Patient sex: M
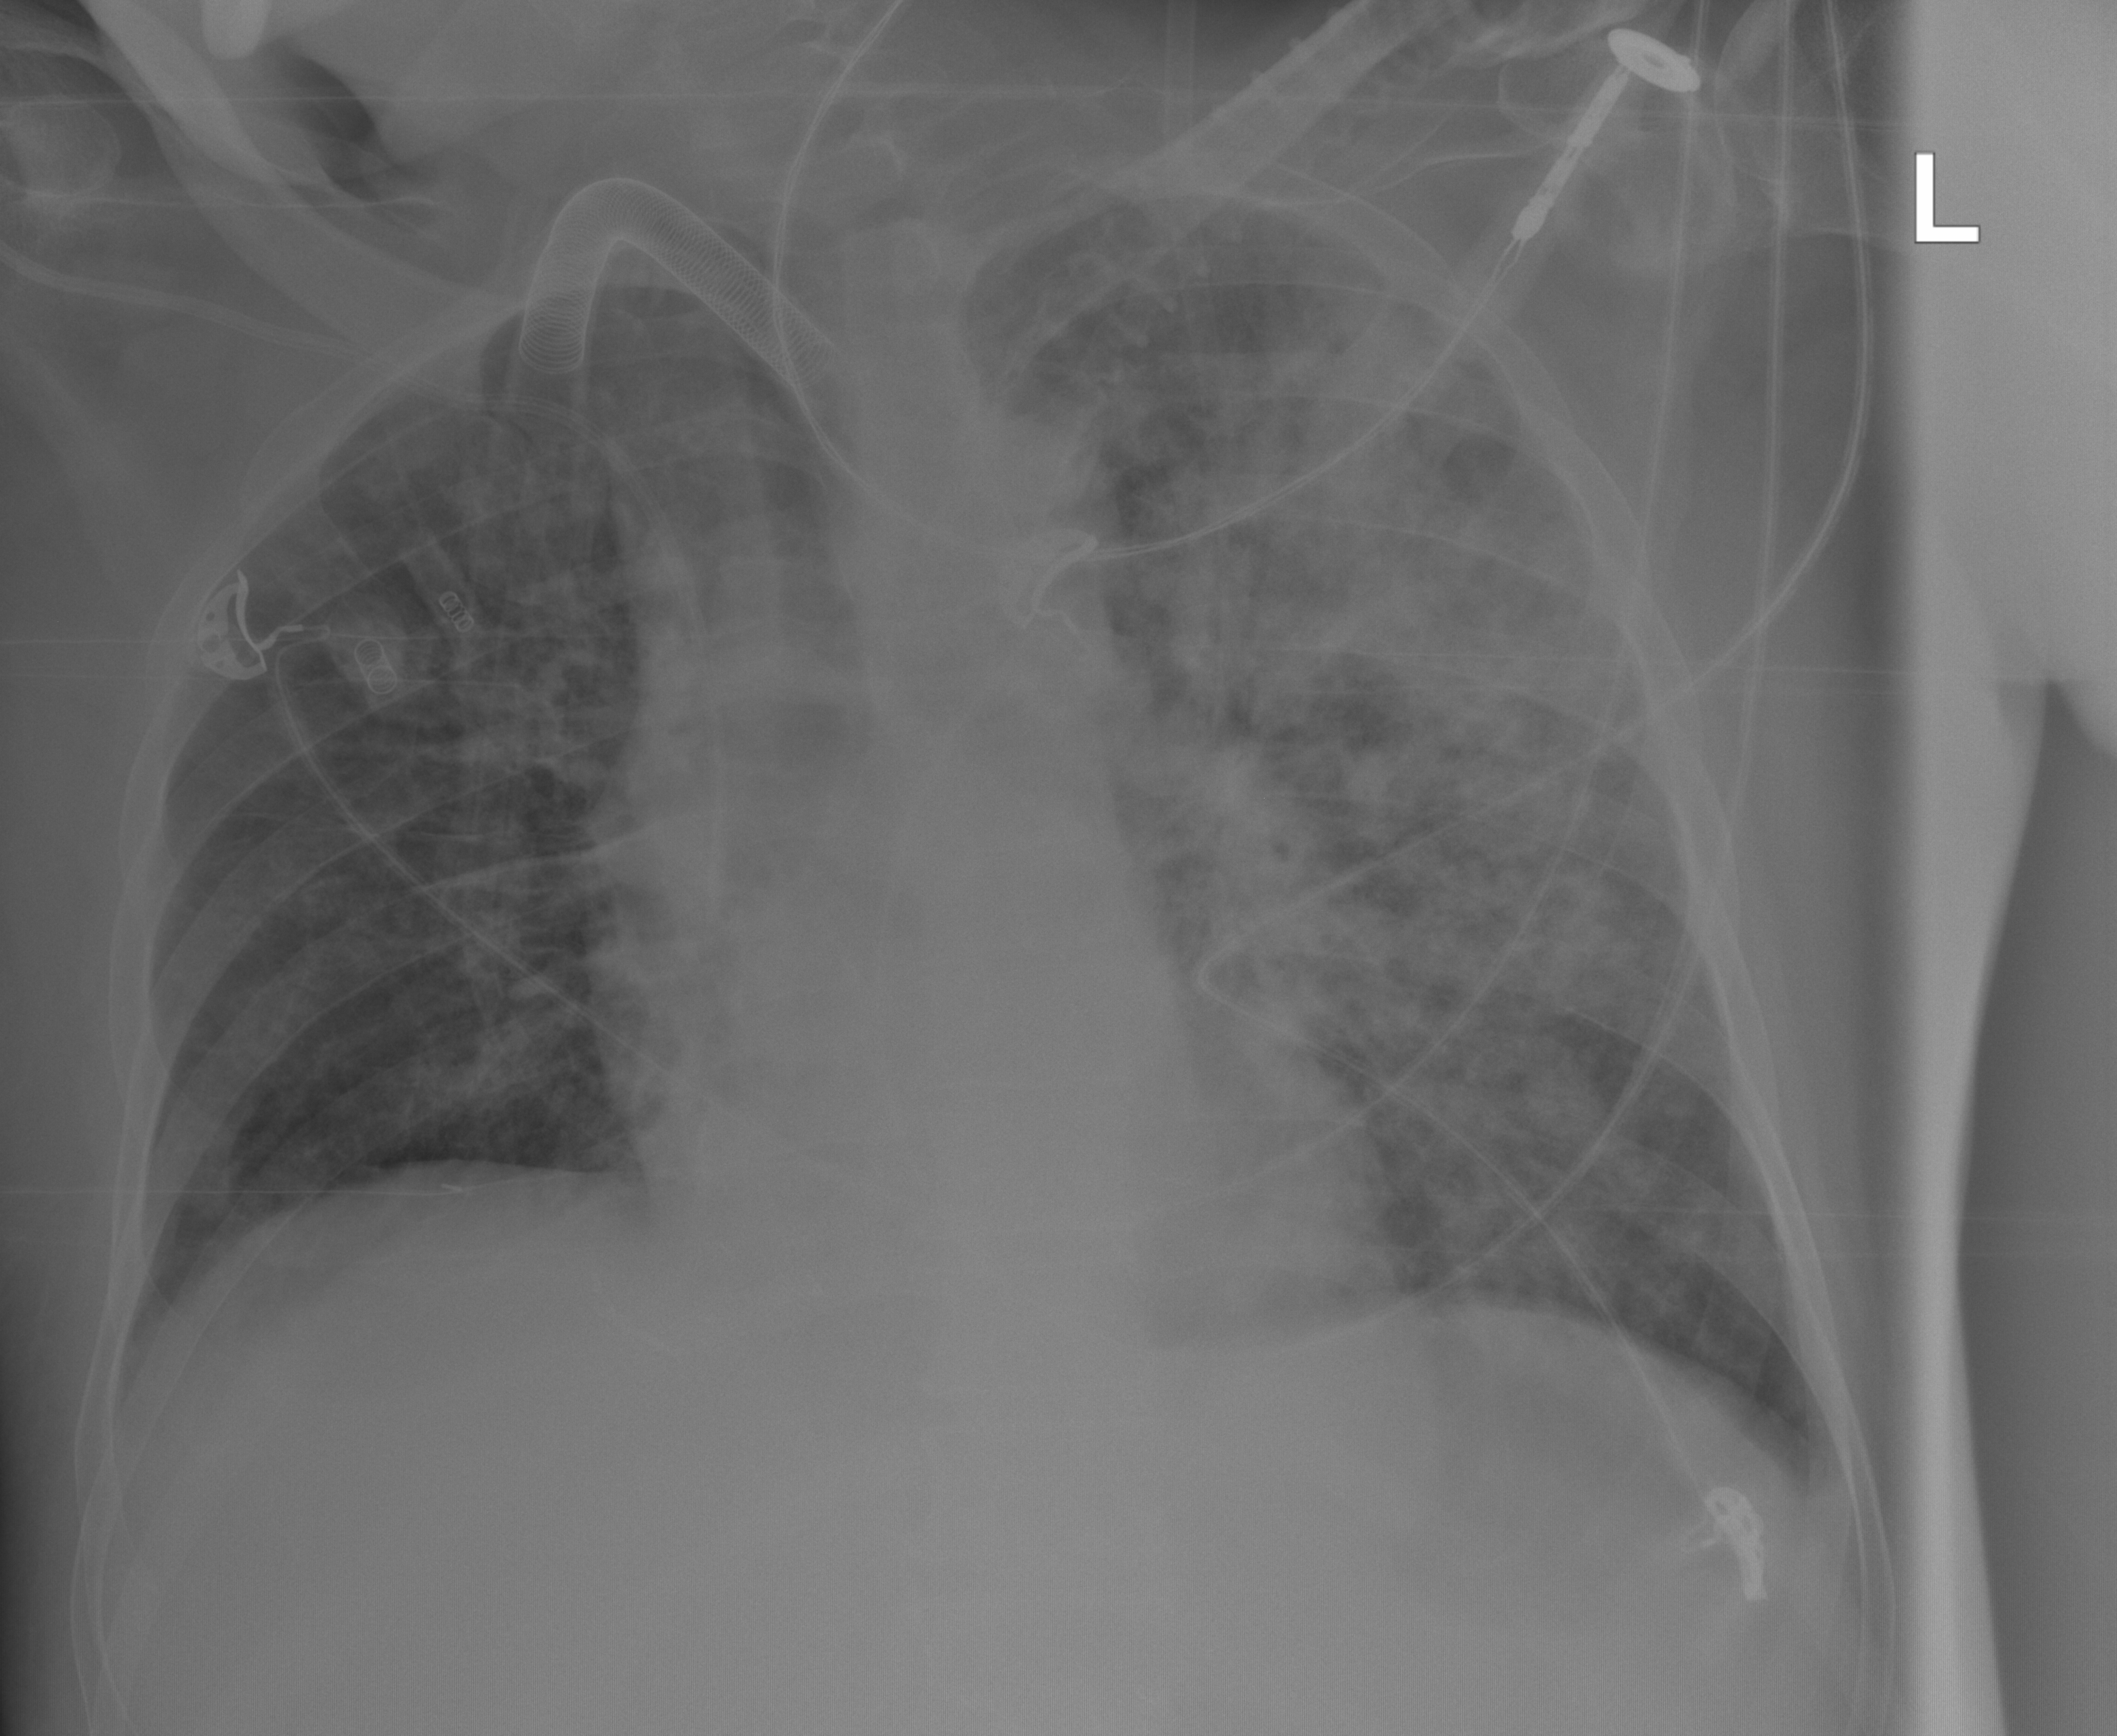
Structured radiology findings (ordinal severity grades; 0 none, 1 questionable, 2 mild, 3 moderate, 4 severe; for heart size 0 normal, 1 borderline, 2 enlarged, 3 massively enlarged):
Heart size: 0
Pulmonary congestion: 0
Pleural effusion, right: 0
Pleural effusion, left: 1
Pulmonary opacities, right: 0
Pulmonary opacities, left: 3
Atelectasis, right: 0
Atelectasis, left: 0